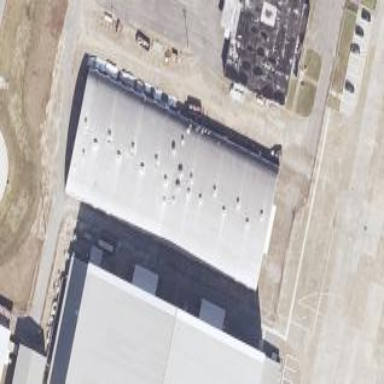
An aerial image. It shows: Hangar located at airport.